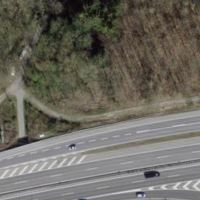
EUNIS habitat code: 57
Species observed at this site:
Cardamine heptaphylla